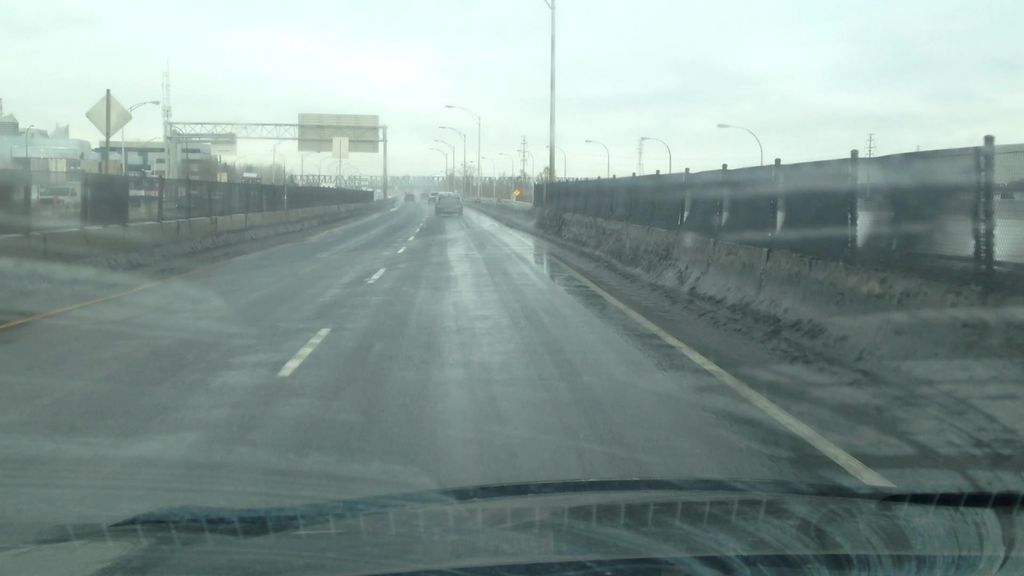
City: montreal